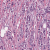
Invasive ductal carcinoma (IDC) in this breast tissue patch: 1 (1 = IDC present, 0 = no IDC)